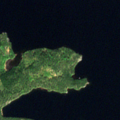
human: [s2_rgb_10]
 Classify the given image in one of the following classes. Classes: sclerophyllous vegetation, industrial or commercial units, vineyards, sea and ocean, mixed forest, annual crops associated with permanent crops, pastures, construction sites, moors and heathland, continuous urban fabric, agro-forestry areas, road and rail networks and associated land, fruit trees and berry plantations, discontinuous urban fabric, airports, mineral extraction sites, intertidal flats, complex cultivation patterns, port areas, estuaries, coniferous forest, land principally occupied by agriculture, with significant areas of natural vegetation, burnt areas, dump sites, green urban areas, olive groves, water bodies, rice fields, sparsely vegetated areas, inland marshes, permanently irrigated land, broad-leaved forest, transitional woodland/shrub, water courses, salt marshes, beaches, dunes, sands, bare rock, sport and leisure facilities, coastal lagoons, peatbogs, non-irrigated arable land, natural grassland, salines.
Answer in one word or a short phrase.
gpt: coniferous forest, mixed forest, water bodies